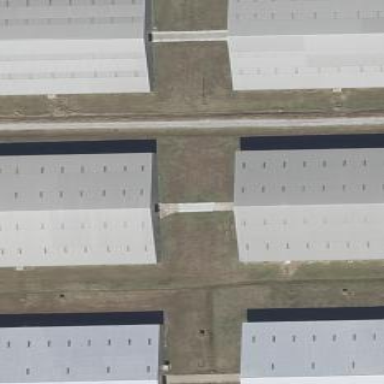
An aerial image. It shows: Warehouse.